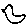
Label: bird